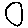
Label: circle